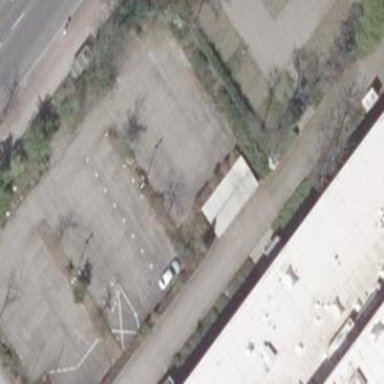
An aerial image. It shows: Parking area with surface.